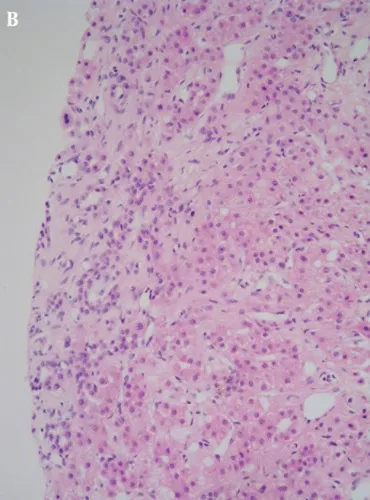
A 29-year-old man with underlying chronic hepatitis B and an incidentally detected hepatic nodule. B, Histopathology reported proliferating hepatocytes and bile ductules with fibrous septae on the border compatible with focal nodular hyperplasia.
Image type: pathology (h&e)